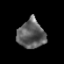
Tissue: prostate
Cell type: T cells
Senescence score: 0.2208
Nuclear area (px): 766
Mean DAPI intensity: 94.918